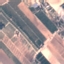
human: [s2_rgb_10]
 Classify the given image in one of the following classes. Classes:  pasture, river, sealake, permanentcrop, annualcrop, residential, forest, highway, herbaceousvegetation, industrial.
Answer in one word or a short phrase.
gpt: PermanentCrop